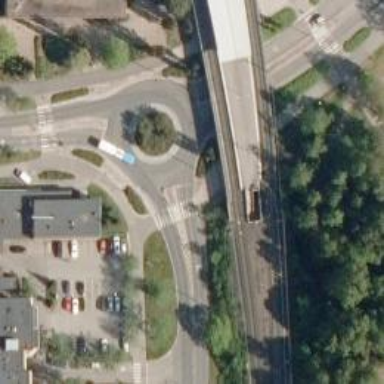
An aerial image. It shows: Tertiary road with asphalt surface leading to roundabout.